Question: Pattern is like only master being changed in col1 but all the values are same in col2. like
[
Input Table
'''
id Col1 Col2 ColC
1 A1 A2 1
2 A1 A3 1
3 A1 A1 1
4 A2 A2 2
5 A2 A1 2
6 A2 A3 2
7 A3 A1 3
8 A3 A2 3
9 A3 A3 3
10 B1 B1 4
11 B1 B2 4
12 B1 B3 4
13 B2 B1 5
14 B2 B2 5
15 B2 B3 5
16 B3 B1 6
17 B3 B2 6
18 B3 B3 6
'''
Output Result Should Be Like this
'''
id Col1 Col2 ColC Group
1 A1 A2 1 G1
2 A1 A3 1 G1
3 A1 A1 1 G1
4 A2 A2 2 G1
5 A2 A1 2 G1
6 A2 A3 2 G1
7 A3 A1 3 G1
8 A3 A2 3 G1
9 A3 A3 3 G1
10 B1 B1 4 G2
11 B1 B2 4 G2
12 B1 B3 4 G2
13 B2 B1 5 G2
14 B2 B2 5 G2
15 B2 B3 5 G2
16 B3 B1 6 G2
17 B3 B2 6 G2
18 B3 B3 6 G2
'''
I use Update statement in a loop to resolve the issue but this is not good enough below are the insert and update statement for the table.
'''
Create Table #attachment (id int identity,effective_date int, Col1 int, Aid int, SCID int, Col3 int,
termination_date int, Col2 int,Groups int)
Insert into #attachment (effective_date, Col1, Aid, SCID, Col3, termination_date, Col2)values('42005',100073,71,3,21885,'42190',100073)
Insert into #attachment (effective_date, Col1, Aid, SCID, Col3, termination_date, Col2)values('42005',100073,71,3,21885,'42190',100539)
Insert into #attachment (effective_date, Col1, Aid, SCID, Col3, termination_date, Col2)values('42005',100073,71,3,21885,'42190',100561)
Insert into #attachment (effective_date, Col1, Aid, SCID, Col3, termination_date, Col2)values('42005',100073,71,3,21885,'42190',103532)
Insert into #attachment (effective_date, Col1, Aid, SCID, Col3, termination_date, Col2)values('42005',100073,71,3,21885,'42190',105078)
Insert into #attachment (effective_date, Col1, Aid, SCID, Col3, termination_date, Col2)values('42219',103532,71,3,41483,'42262',100073)
Insert into #attachment (effective_date, Col1, Aid, SCID, Col3, termination_date, Col2)values('42219',103532,71,3,41483,'42262',100539)
Insert into #attachment (effective_date, Col1, Aid, SCID, Col3, termination_date, Col2)values('42219',103532,71,3,41483,'42262',100561)
Insert into #attachment (effective_date, Col1, Aid, SCID, Col3, termination_date, Col2)values('42219',103532,71,3,41483,'42262',103532)
Insert into #attachment (effective_date, Col1, Aid, SCID, Col3, termination_date, Col2)values('42219',103532,71,3,41483,'42262',105078)
Insert into #attachment (effective_date, Col1, Aid, SCID, Col3, termination_date, Col2)values('42280',100561,71,3,41484,'42311',100073)
Insert into #attachment (effective_date, Col1, Aid, SCID, Col3, termination_date, Col2)values('42280',100561,71,3,41484,'42311',100539)
Insert into #attachment (effective_date, Col1, Aid, SCID, Col3, termination_date, Col2)values('42280',100561,71,3,41484,'42311',100561)
Insert into #attachment (effective_date, Col1, Aid, SCID, Col3, termination_date, Col2)values('42280',100561,71,3,41484,'42311',103532)
Insert into #attachment (effective_date, Col1, Aid, SCID, Col3, termination_date, Col2)values('42280',100561,71,3,41484,'42311',105078)
Insert into #attachment (effective_date, Col1, Aid, SCID, Col3, termination_date, Col2)values('42341',103532,71,3,41485,'42581',100073)
Insert into #attachment (effective_date, Col1, Aid, SCID, Col3, termination_date, Col2)values('42341',103532,71,3,41485,'42581',100539)
Insert into #attachment (effective_date, Col1, Aid, SCID, Col3, termination_date, Col2)values('42341',103532,71,3,41485,'42581',100561)
Insert into #attachment (effective_date, Col1, Aid, SCID, Col3, termination_date, Col2)values('42341',103532,71,3,41485,'42581',103532)
Insert into #attachment (effective_date, Col1, Aid, SCID, Col3, termination_date, Col2)values('42341',103532,71,3,41485,'42581',105078)
Insert into #attachment (effective_date, Col1, Aid, SCID, Col3, termination_date, Col2)values('423',103,71,3,41485,'42581',105)
Insert into #attachment (effective_date, Col1, Aid, SCID, Col3, termination_date, Col2)values('423',103,71,3,41485,'42581',103)
Insert into #attachment (effective_date, Col1, Aid, SCID, Col3, termination_date, Col2)values('423',105,71,3,41485,'42581',105)
Insert into #attachment (effective_date, Col1, Aid, SCID, Col3, termination_date, Col2)values('423',105,71,3,41485,'42581',103)
'''
here is the update statement
'''
Declare @id int = 1, @Col1 int, @Col3 int,@maxid int = 24,@Groups int,@maxgropid int
while @id <= @maxid
begin
select @maxgropid = MAx(Groups) from #attachment
select @Col1 = Col1 ,@Col3 =Col3,@Groups = Groups from #attachment where id = @id
select @id,@maxgropid,@Col1
IF @Groups is null
Begin
update #attachment set Groups = isnull(@maxgropid,0)+1
where @Col1 In (
select Distinct Col1 from #attachment where Col2 In (select Col2 from
#attachment where Col1 = @Col1)) and Col2 in (select Col2 from
#attachment where Col1 = @Col1)
--and id = @id
end
set @id = @id+1
end
'''
How to get group column result in select statement instead of update one.
---
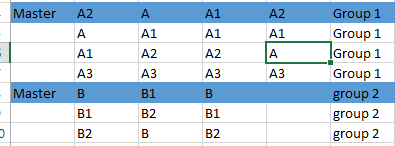
Answer: Using update statement .
'''
Declare @id int = 1, @Col1 int, @Col3 int,@maxid int = 24,@Groups int,@maxgropid int
while @id <= @maxid
begin
select @maxgropid = MAx(Groups) from #attachment
select @Col1 = Col1 ,@Col3 =Col3,@Groups = Groups from #attachment where id = @id
select @id,@maxgropid,@Col1
IF @Groups is null
Begin
update #attachment set Groups = isnull(@maxgropid,0)+1
where @Col1 In (
select Distinct Col1 from #attachment where Col2 In (select Col2 from
#attachment where Col1 = @Col1)) and Col2 in (select Col2 from
#attachment where Col1 = @Col1)
--and id = @id
end
set @id = @id+1
end
'''